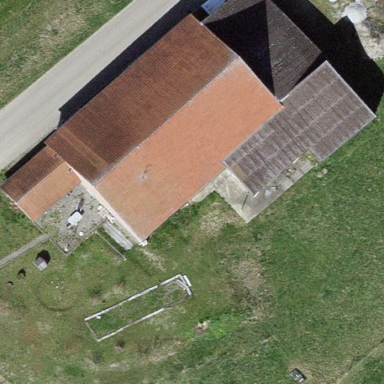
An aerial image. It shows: Farmyard area.